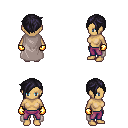
a pixel art fantasy rpg character, female body template, human, tanned skin, gray cape, magenta pants, raven pixie cut hairstyle, gold gloves, four views (front, back, left, right), 2x2 character sprite sheet, small pixel art, hard edges, no anti-aliasing